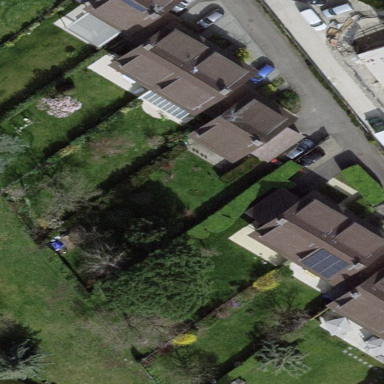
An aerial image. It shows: Garden enclosed by fence.